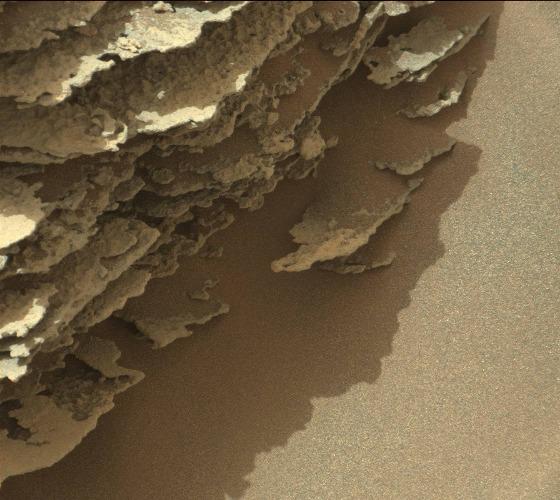
Terrain classes present: Bedrock, Gravel / Sand / Soil, Shadow